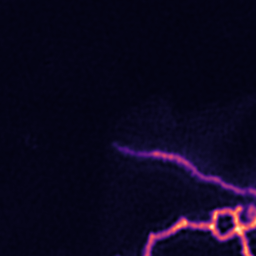
Label: Super-resolution ER image